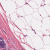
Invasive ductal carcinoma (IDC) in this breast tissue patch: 0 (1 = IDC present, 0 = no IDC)